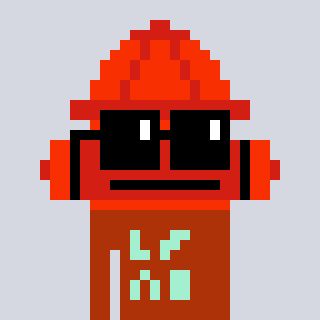
a pixel art character with square black sunglasses, a fire hydrant-shaped head and a hotbrown-colored body on a cool background